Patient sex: F
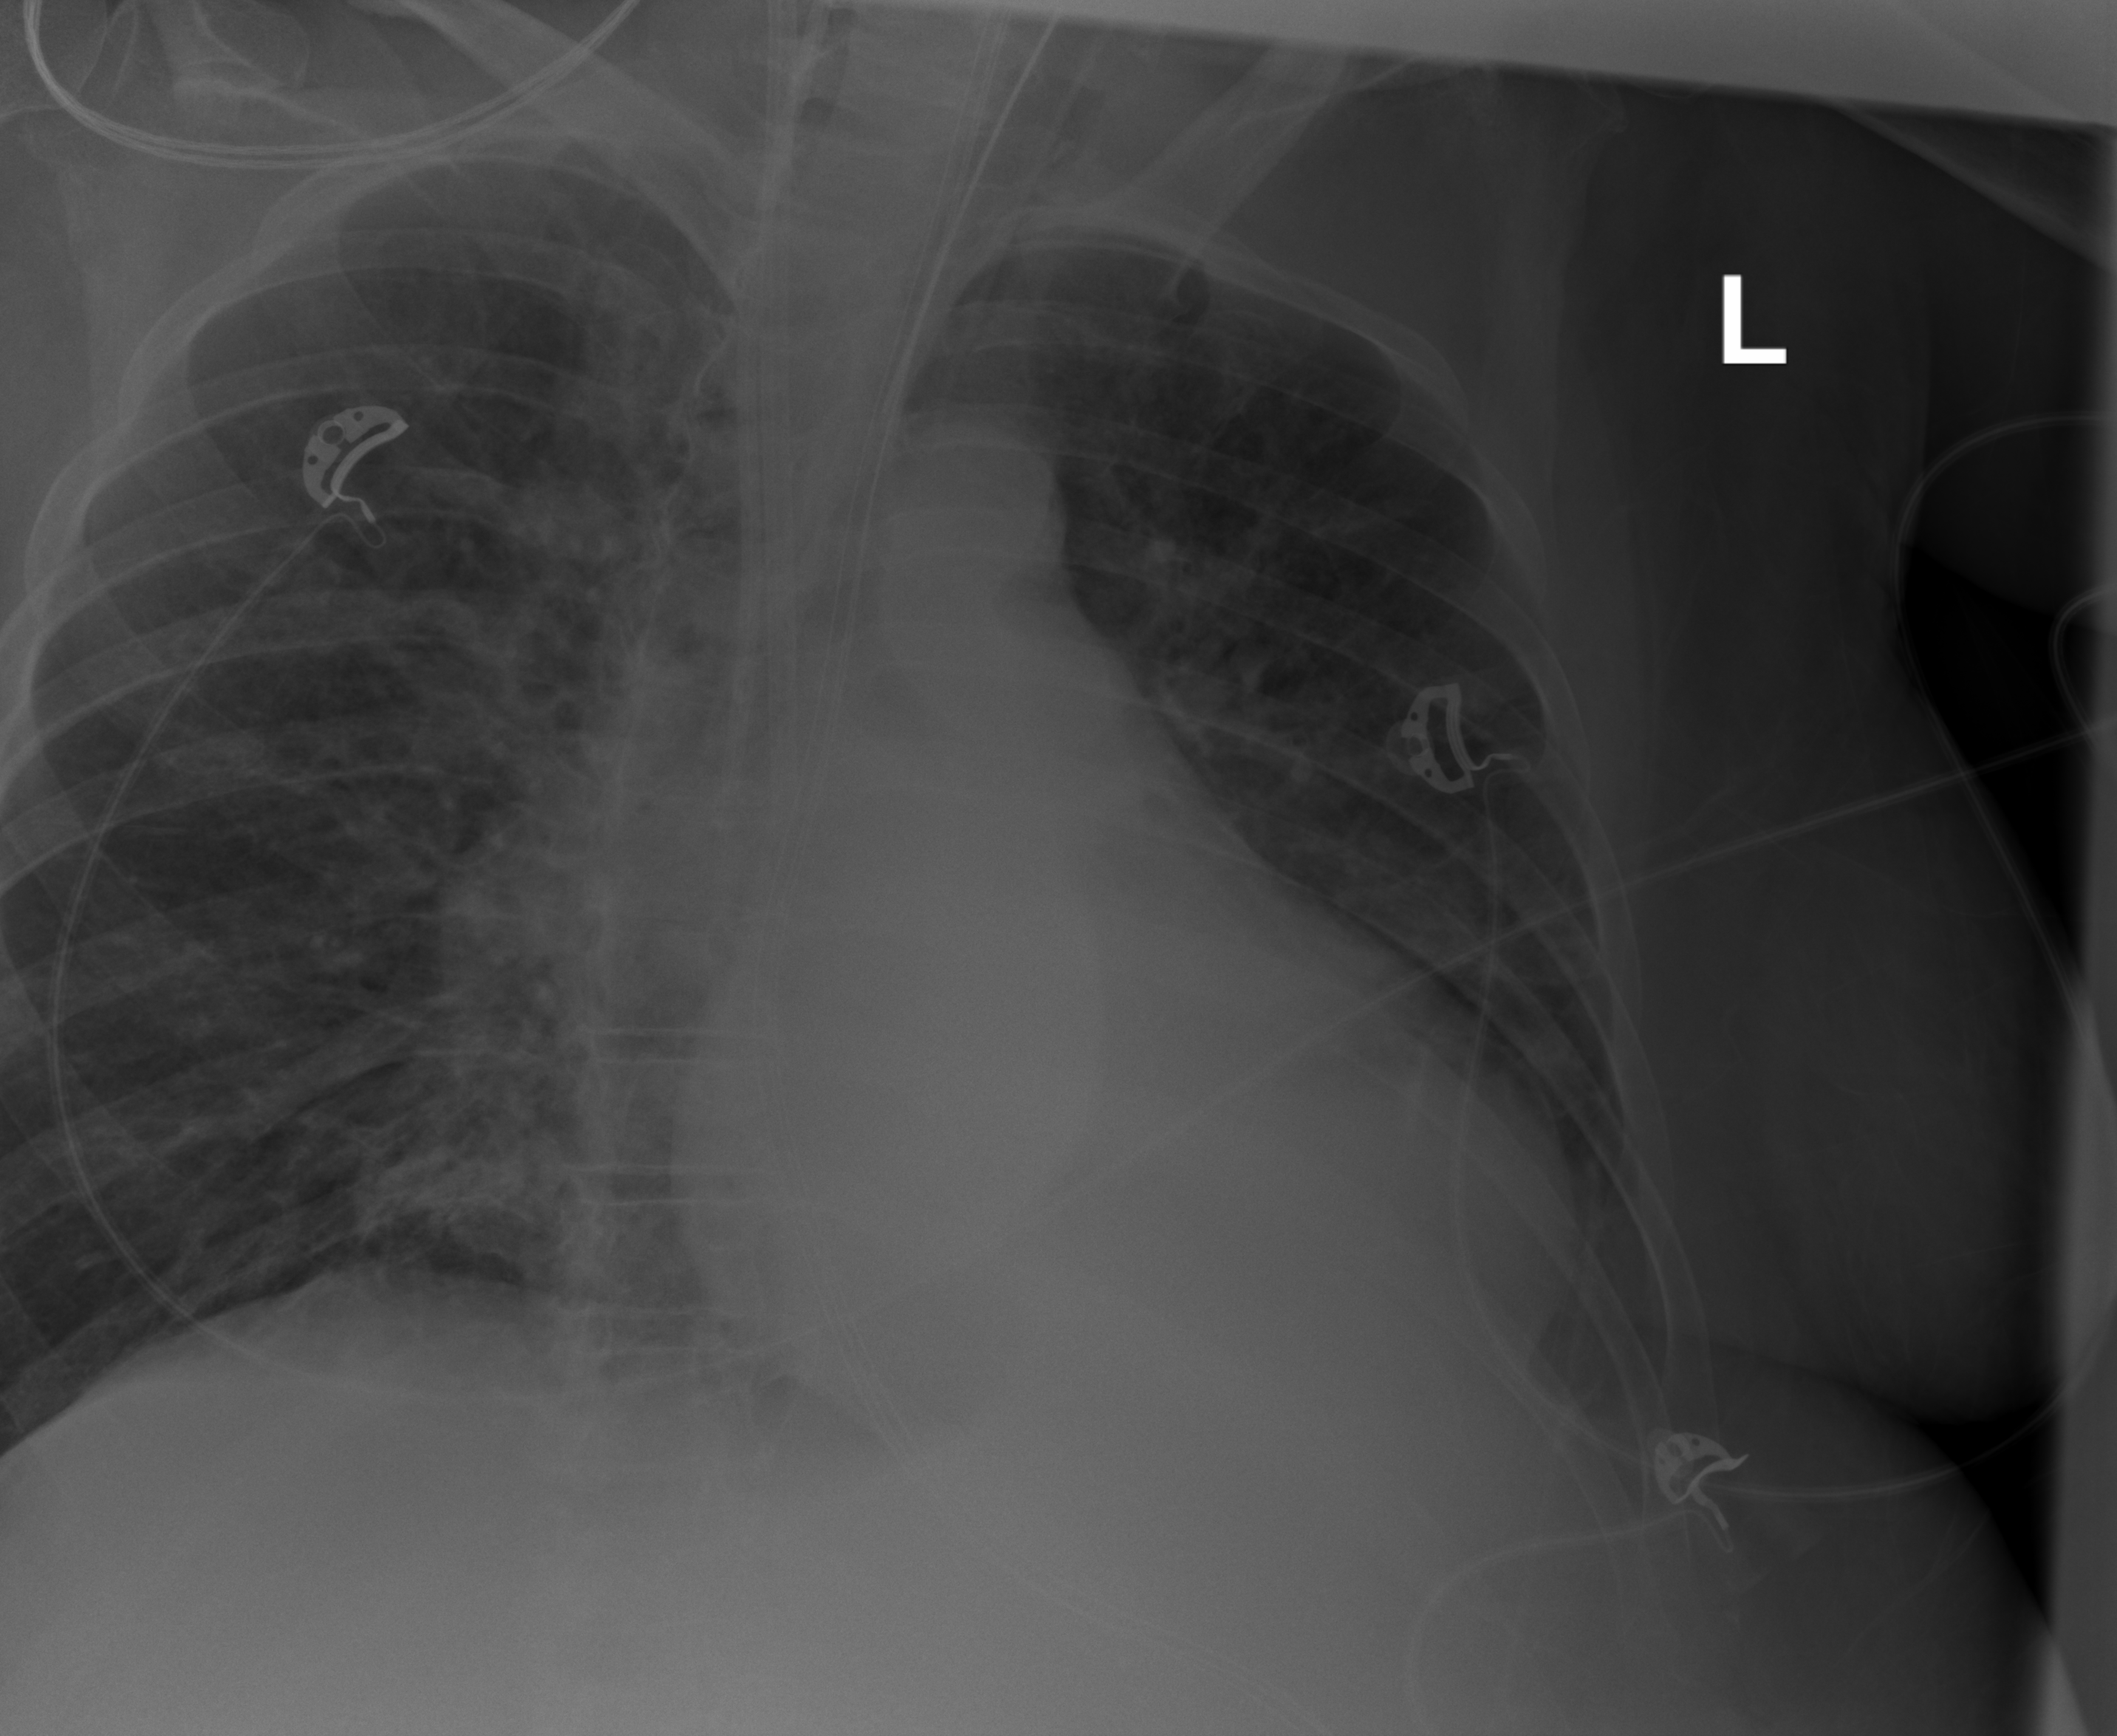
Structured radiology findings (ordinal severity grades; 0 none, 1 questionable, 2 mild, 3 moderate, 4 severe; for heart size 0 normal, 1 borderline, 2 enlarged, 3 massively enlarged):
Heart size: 3
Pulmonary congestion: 2
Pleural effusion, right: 0
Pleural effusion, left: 2
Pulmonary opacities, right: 2
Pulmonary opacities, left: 2
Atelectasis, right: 0
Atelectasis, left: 2